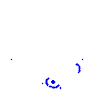
Particle: kaon